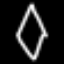
Label: diamond